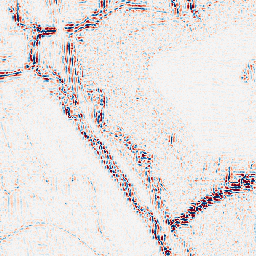
Category: wavelet
Decomposition family: wavelet_reverse_biorthogonal
Decomposition parameters: wavelet: rbio2.4
level: 2
Upsampling method: cubic_catmull_rom
Upsampling parameters: scale: 4
Upsampling scale: 4